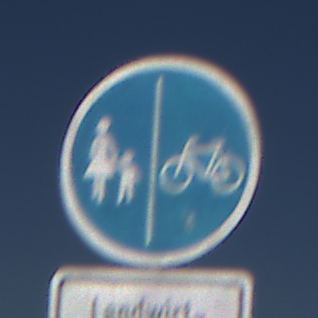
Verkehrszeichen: GetrennterRadUndGehwegRadwegRechts
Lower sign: BesondereFahrzeugeUndTransportgueter6
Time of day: MorningAfternoon
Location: Outdoor (RoadRail)
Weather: Clear
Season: NotSpecified
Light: Natural